Question: I am trying to use the OleDb connection to fill a data table with data from an excel file, however I am receiving the following error: "Could not find installable ISAM".
Any help would be much appreciated.
I have tried the advice from other similar error posts to no avail.
'''
string cnStr = @"Provider=Microsoft.ACE.OLEDB.12.0;'C:\Users\Nick\Documents\Visual Studio 2010\Projects\ExcelTest1\ExcelTest1\CapitalPlan.xlsx';Extended Properties=" + "\"Excel 12.0 Xml;HDR=YES;IMEX=1\"";
DataTable dt = new DataTable();
'string sql = "Select * From [Sheet1$]";'
'using (OleDbConnection cn = new OleDbConnection(cnStr))
{
using (OleDbDataAdapter adapter = new OleDbDataAdapter(sql, cn))
{
adapter.Fill(dt);
}
}'
'''

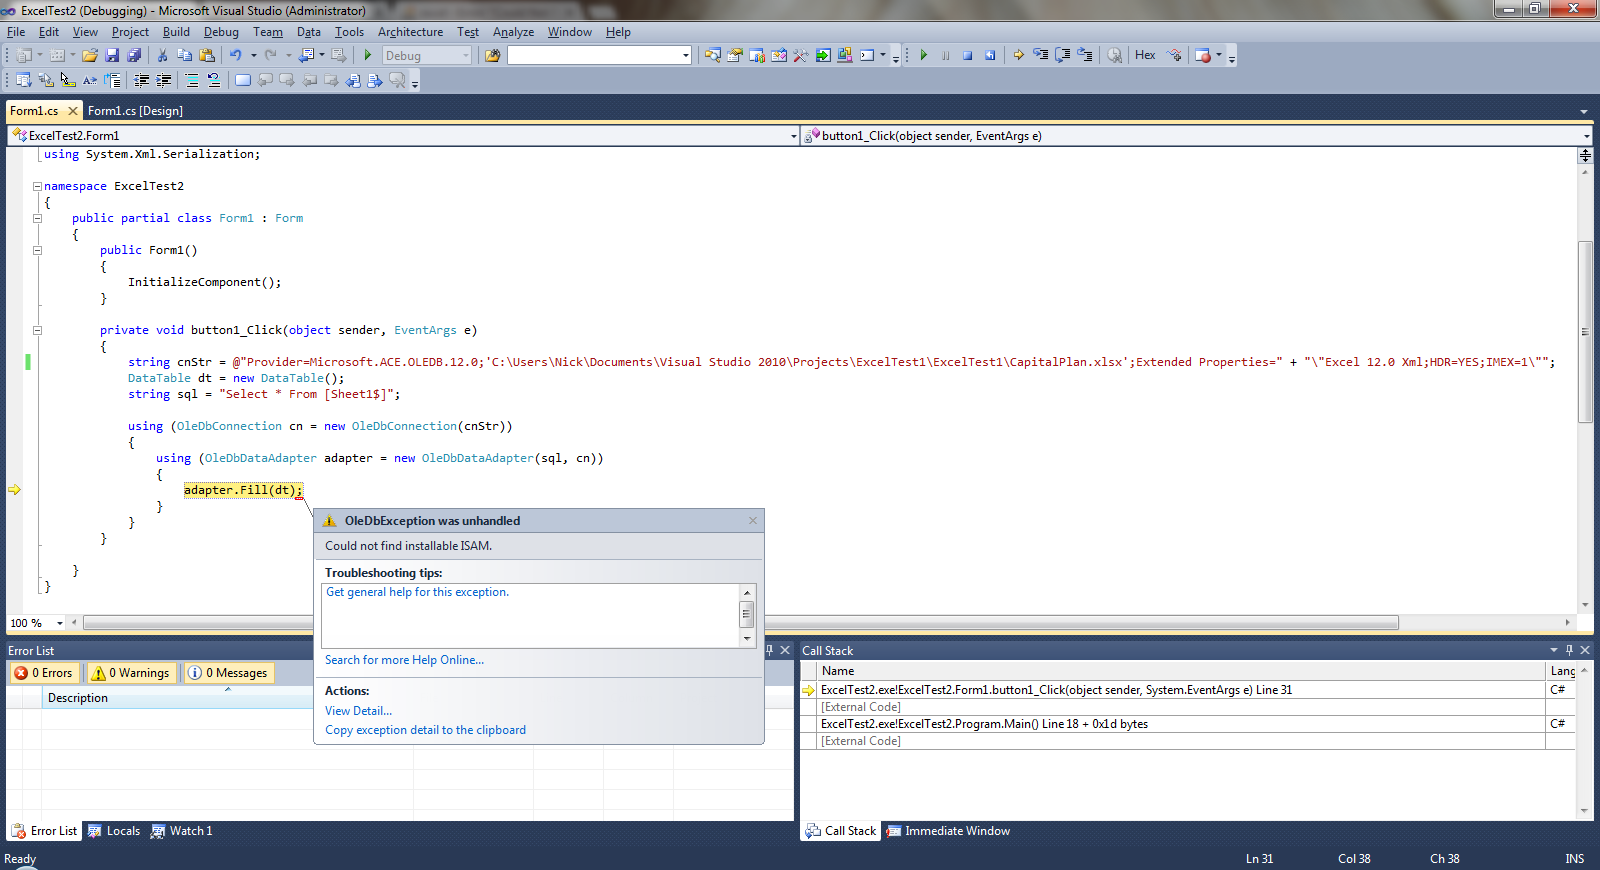
Answer: Answer below:
'''
string cnStr = @"Provider=Microsoft.ACE.OLEDB.12.0;Data Source=C:\Docs\Book2.xlsx;Extended Properties='Excel 12.0 xml;HDR=YES;'";
'''
It was the syntax in the OleDb connection string.
More detail:
<URL>